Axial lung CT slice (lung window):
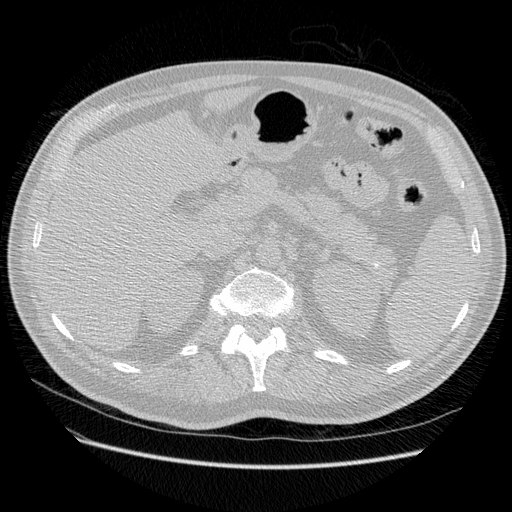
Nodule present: no